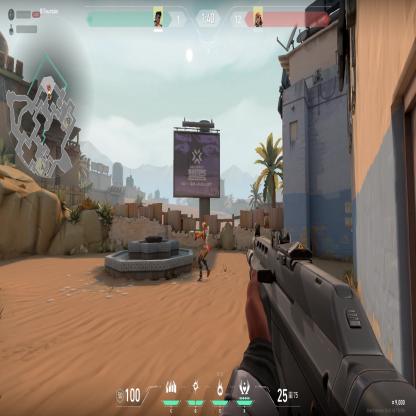
Label: enemy